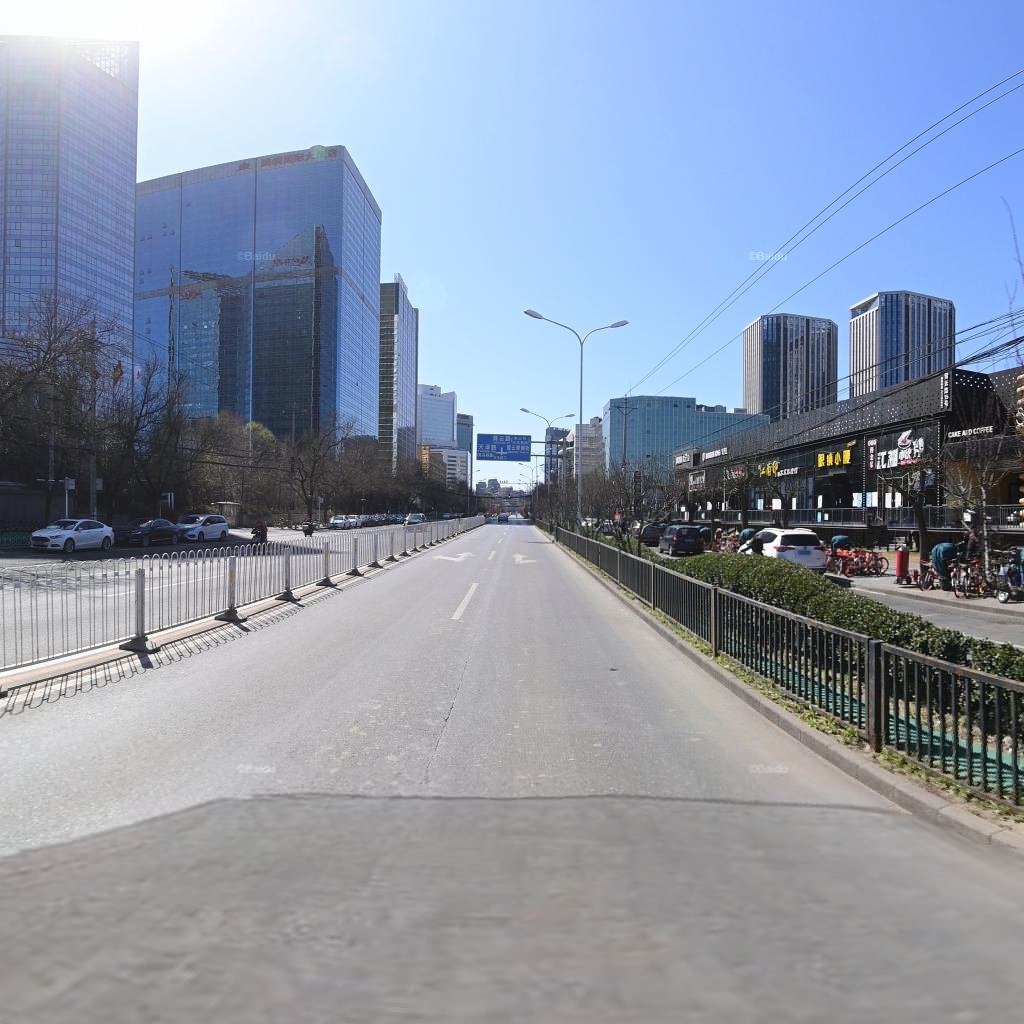
Region: Chaoyang
Road damage annotations: longitudinal crack